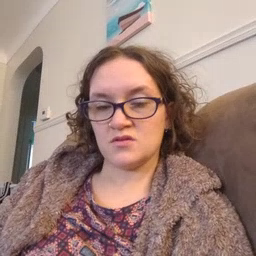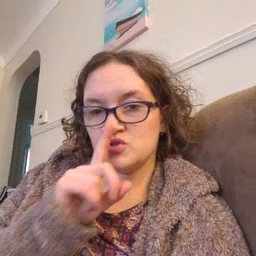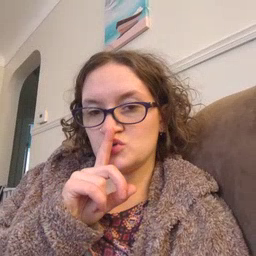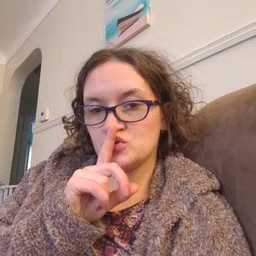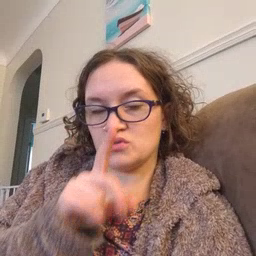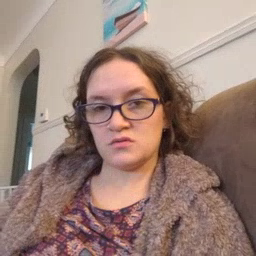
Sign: shhh